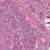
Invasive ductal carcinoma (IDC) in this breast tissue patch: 1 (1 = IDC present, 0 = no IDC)